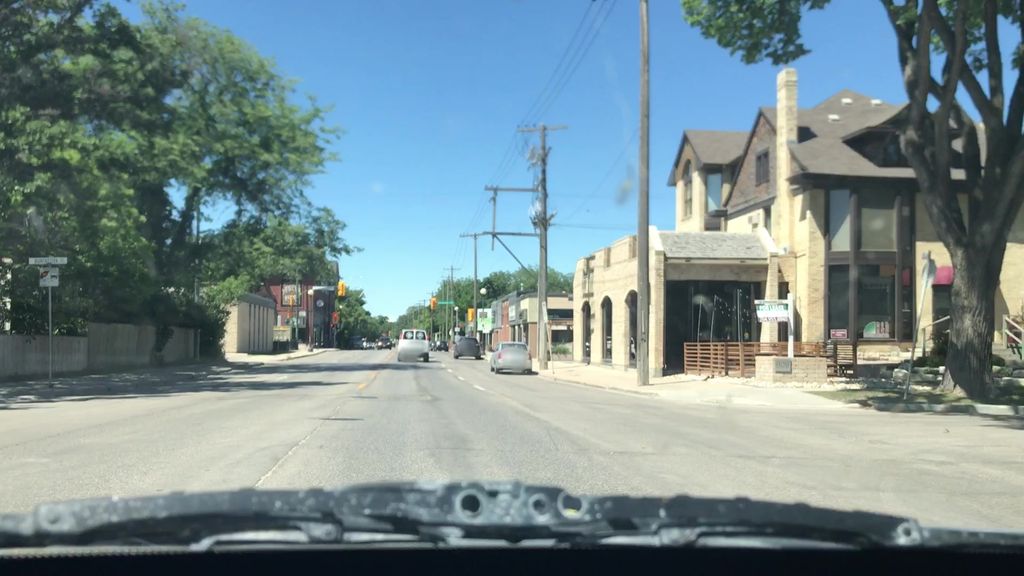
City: winnipeg